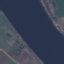
Land use / land cover class: River